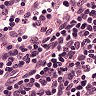
Metastatic tissue present: no